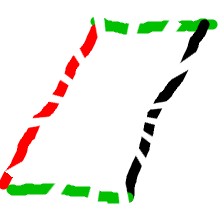
Shape: parallelogram